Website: macys
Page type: customer-info-address
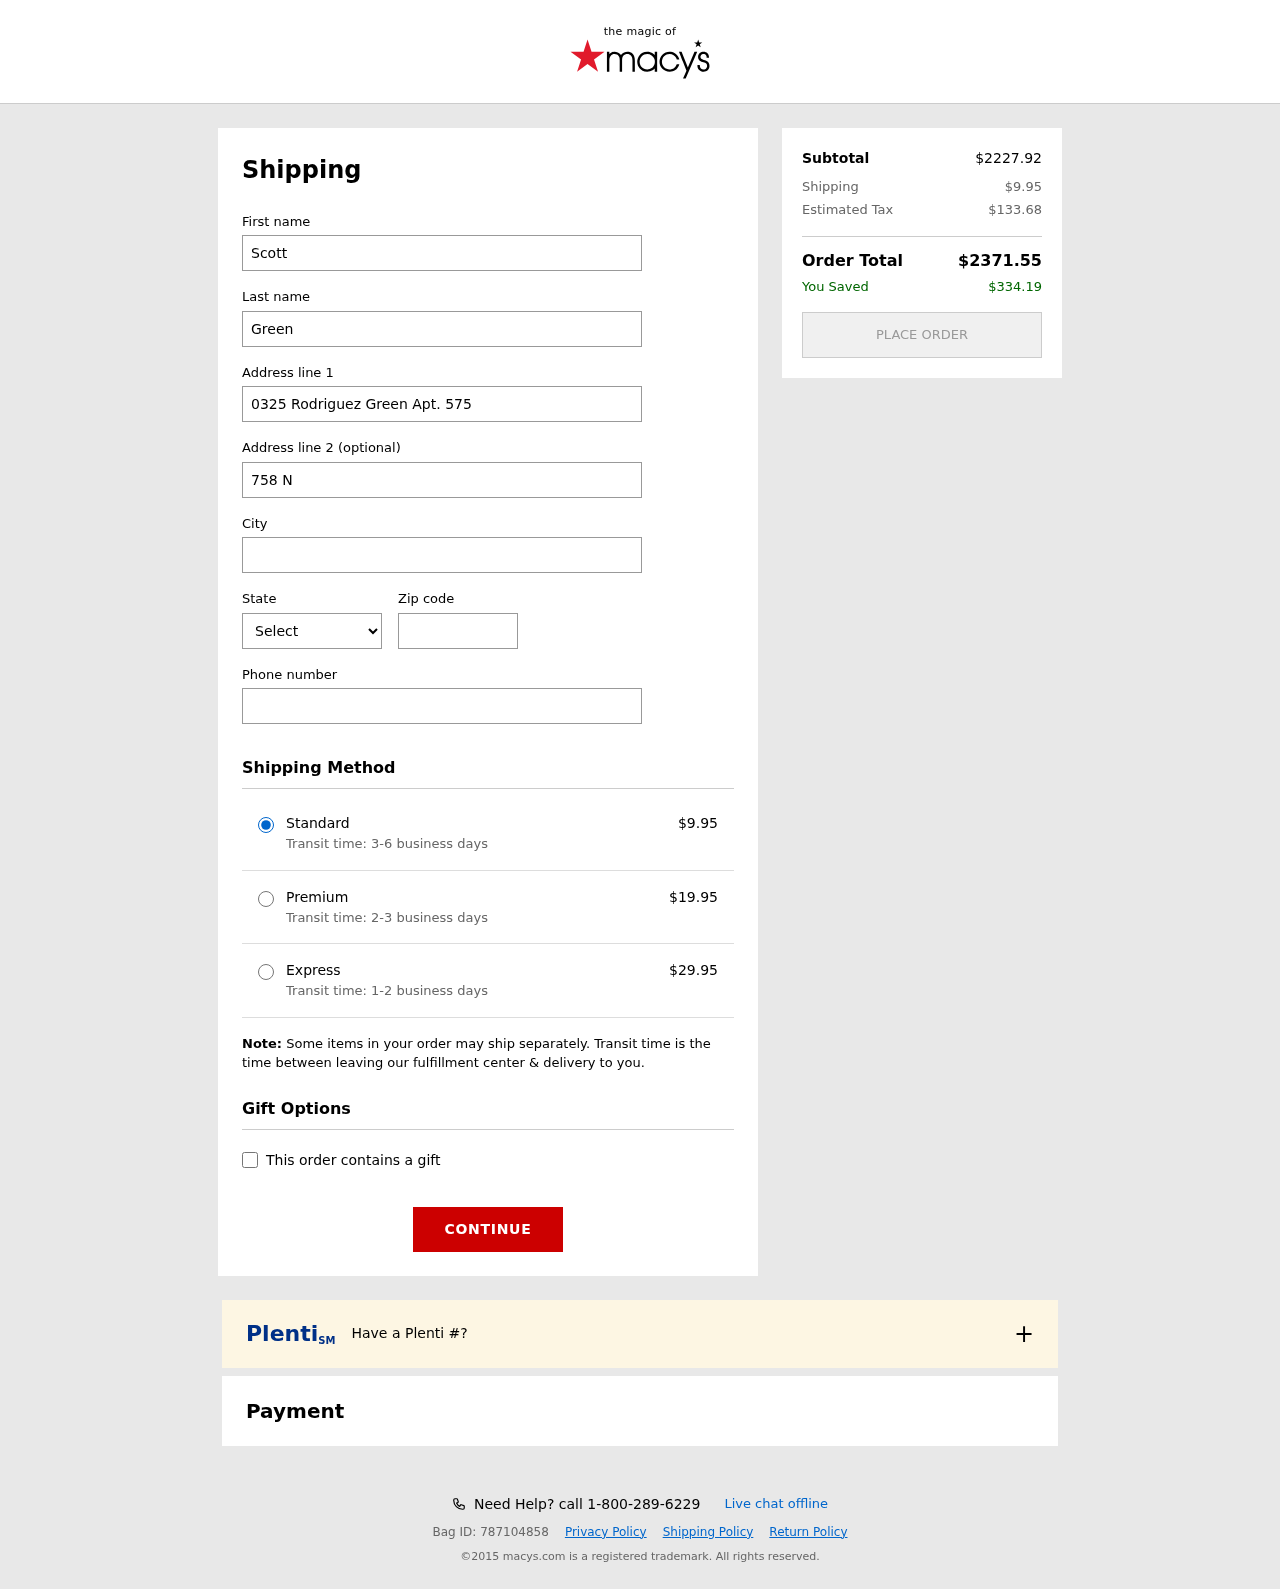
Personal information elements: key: PII_CITY
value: Jennamouth
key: PII_FIRSTNAME
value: Scott
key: PII_LASTNAME
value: Green
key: PII_PHONE
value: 9155485003
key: PII_POSTCODE
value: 51715
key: PII_STATE_ABBR
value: PA
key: PII_STREET
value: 0325 Rodriguez Green Apt. 575
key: PII_STREET2
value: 758 Nicole Rest
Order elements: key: ORDER_SHIPPING_COST
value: $9.95
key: ORDER_SHIPPING_COST_PREMIUM
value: $19.95
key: ORDER_SHIPPING_COST_EXPRESS
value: $29.95
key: ORDER_SUBTOTAL
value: $2227.92
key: ORDER_TAX
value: $133.68
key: ORDER_TOTAL
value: $2371.55
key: ORDER_SAVINGS
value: $334.19